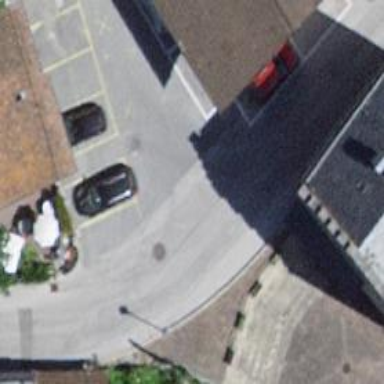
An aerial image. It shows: Alley classified as service road.